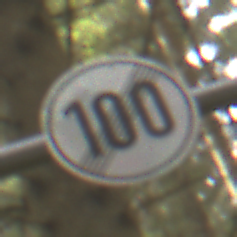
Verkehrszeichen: EndeGeschwindigkeit100
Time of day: MorningAfternoon
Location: Outdoor (Nature)
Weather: Overcast
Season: Winter
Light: Natural